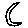
Label: moon